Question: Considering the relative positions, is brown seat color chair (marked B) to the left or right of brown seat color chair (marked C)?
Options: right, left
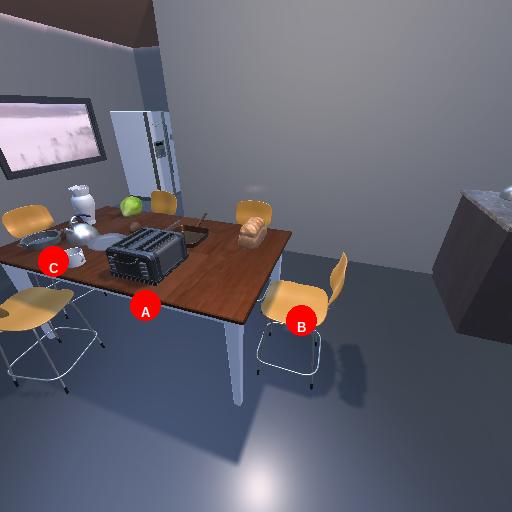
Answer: right